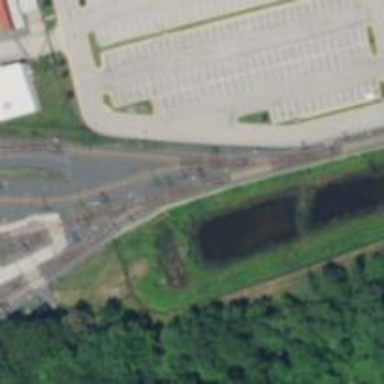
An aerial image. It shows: Light rail service yard with electrified contact lines.